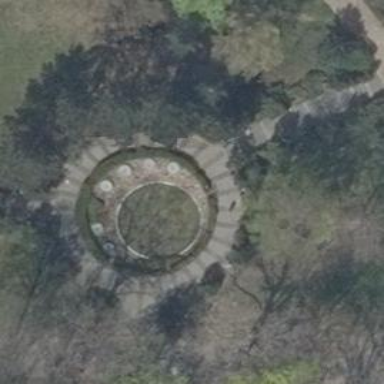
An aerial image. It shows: Fountain.